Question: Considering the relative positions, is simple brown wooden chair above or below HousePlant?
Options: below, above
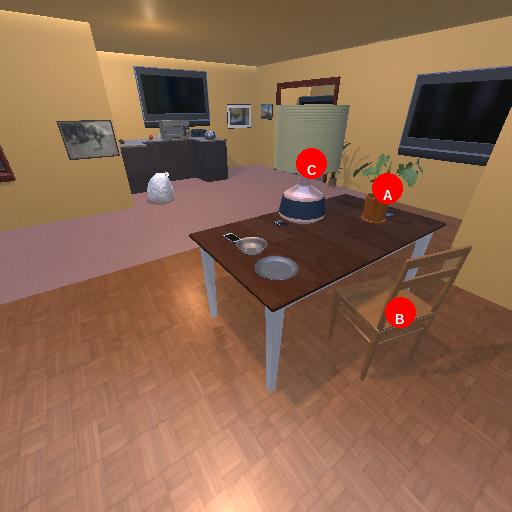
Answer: below